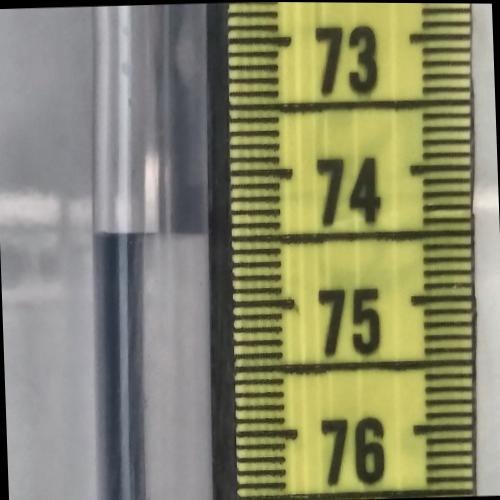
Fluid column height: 74.5 cm